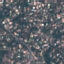
Label: Residential